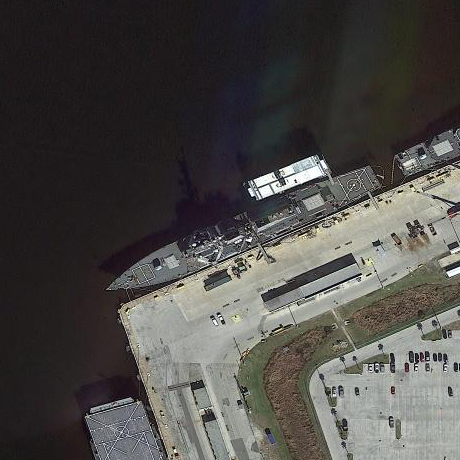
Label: destroyer